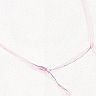
Metastatic tissue present: no